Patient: sex M, age 60
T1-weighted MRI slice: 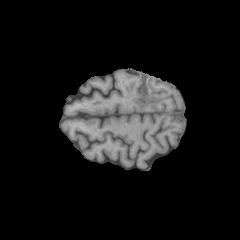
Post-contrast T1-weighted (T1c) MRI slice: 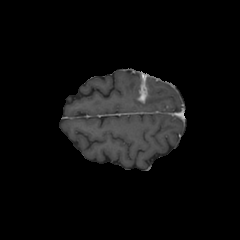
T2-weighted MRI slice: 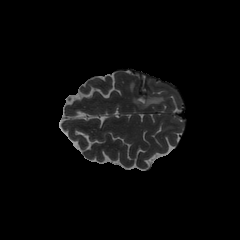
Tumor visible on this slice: yes
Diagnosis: Glioblastoma, IDH-wildtype
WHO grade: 4